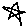
Label: star